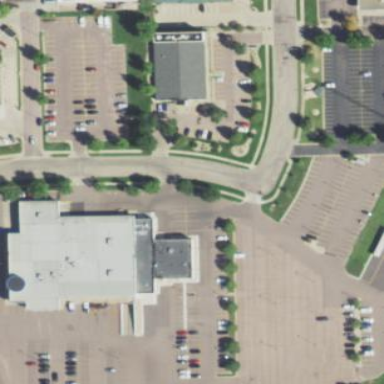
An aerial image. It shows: Retail area.